Interaction volume radius: 5 \u00c5
Interaction volume height: 10 \u00c5
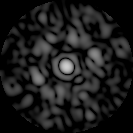
Disorder parameter: 0.8353